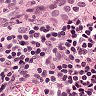
Metastatic tissue present: yes